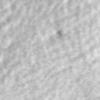
Label: no_change